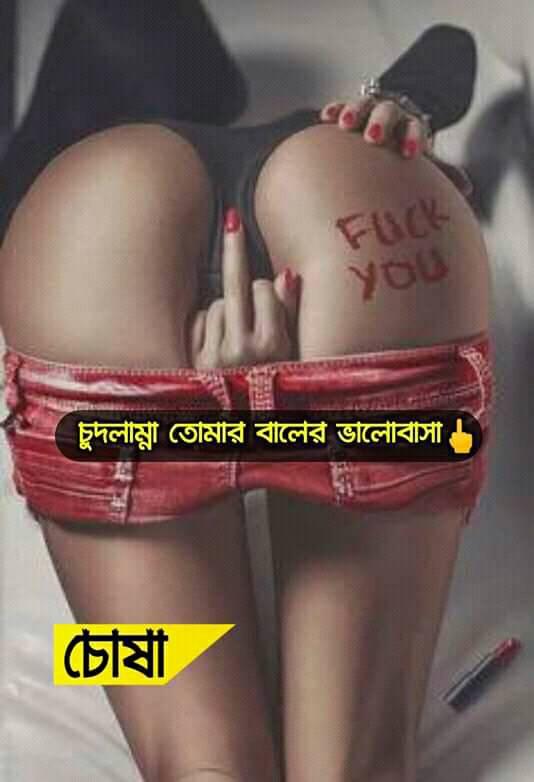
Caption: চুদলাম্না তোমার বালের ভালোবাসা
Label: hate